Question: I am doing en exercise from my programming book. I have set up a small custom view in Interface Builder.

I have set "Edit"-button's event to 'toggleEditMode:' in .
The view controller that is handling the view (the view is a table header view) has the following implementation of 'toggleEditMode:'
'''
- (IBAction)toggleEditingMode:(id)sender
{
if (self.isEditing)
{
[sender setTitle:@"Edit"
forState:UIControlStateNormal];
[self setEditing:NO
animated:YES];
}
else
{
[sender setTitle:@"Done"
forState:UIControlStateNormal];
[self setEditing:YES
animated:YES];
}
}
'''
In Interface Builder I have also set File's owner custom class to my view controller. The 'UIView' background is also set to the correct property in the view controller.
- - - -
Does anyone know what's going on? I followed my book, and in the book it works properly.
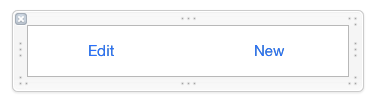
Answer: The text strings that are too long for a button will be truncated. To solve this you make the frame of the button larger, by draging in the corners of it (in Interface Builder).